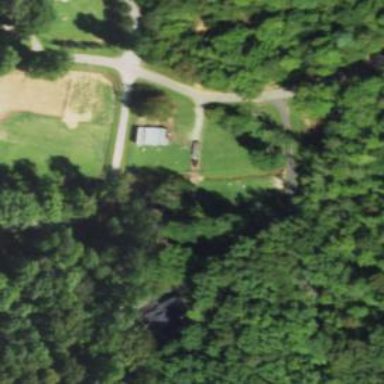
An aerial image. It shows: Driveway leading to service road.